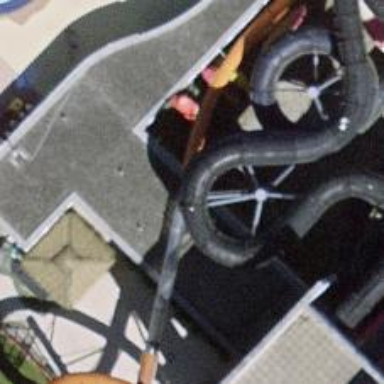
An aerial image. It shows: Black family rafting water slide.